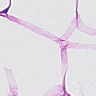
Metastatic tissue present: no